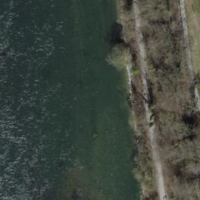
EUNIS habitat code: 15
Species observed at this site:
Medicago sativa